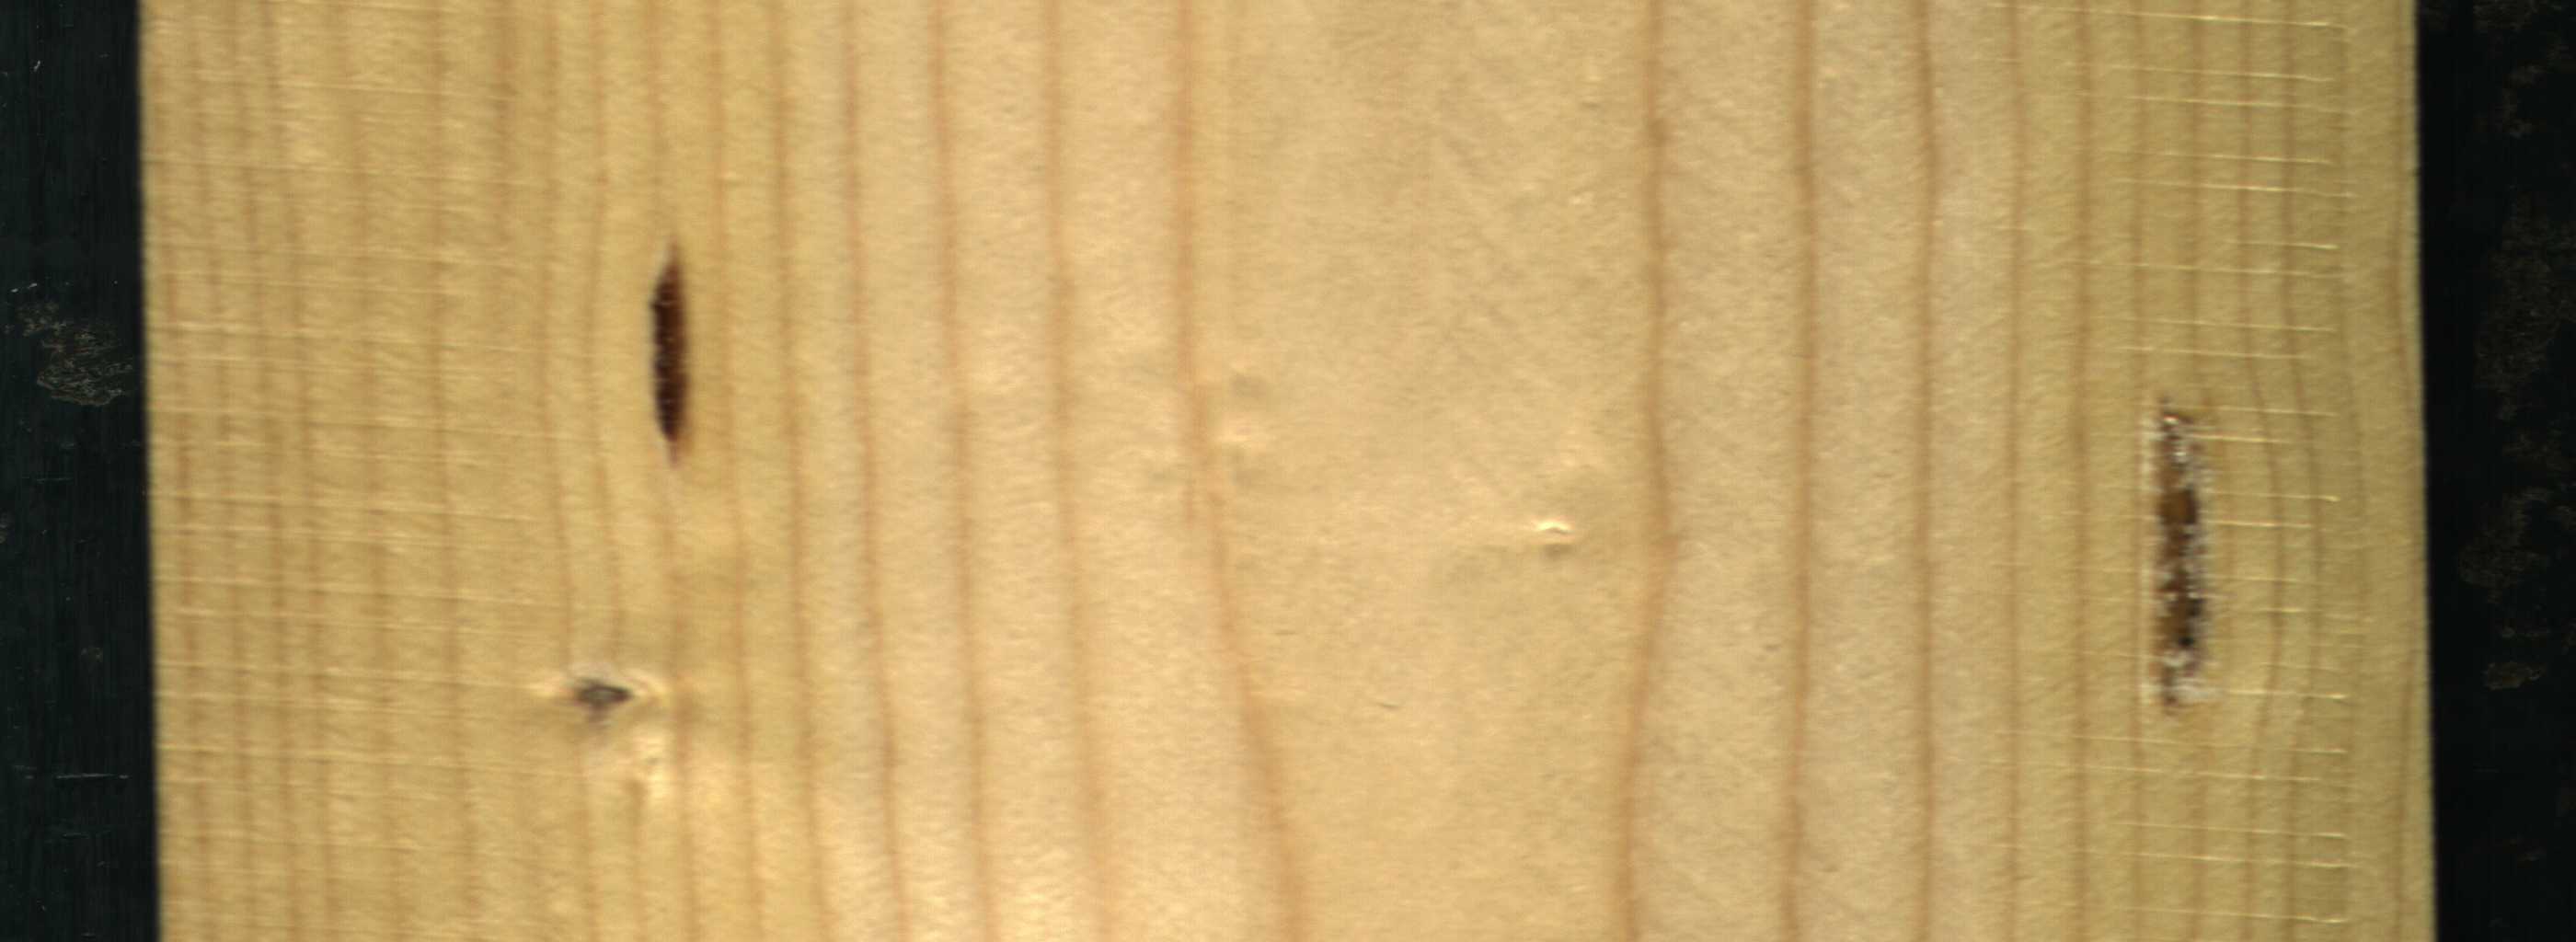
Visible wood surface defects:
resin
resin
Live_Knot